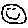
Label: smiley face